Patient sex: M
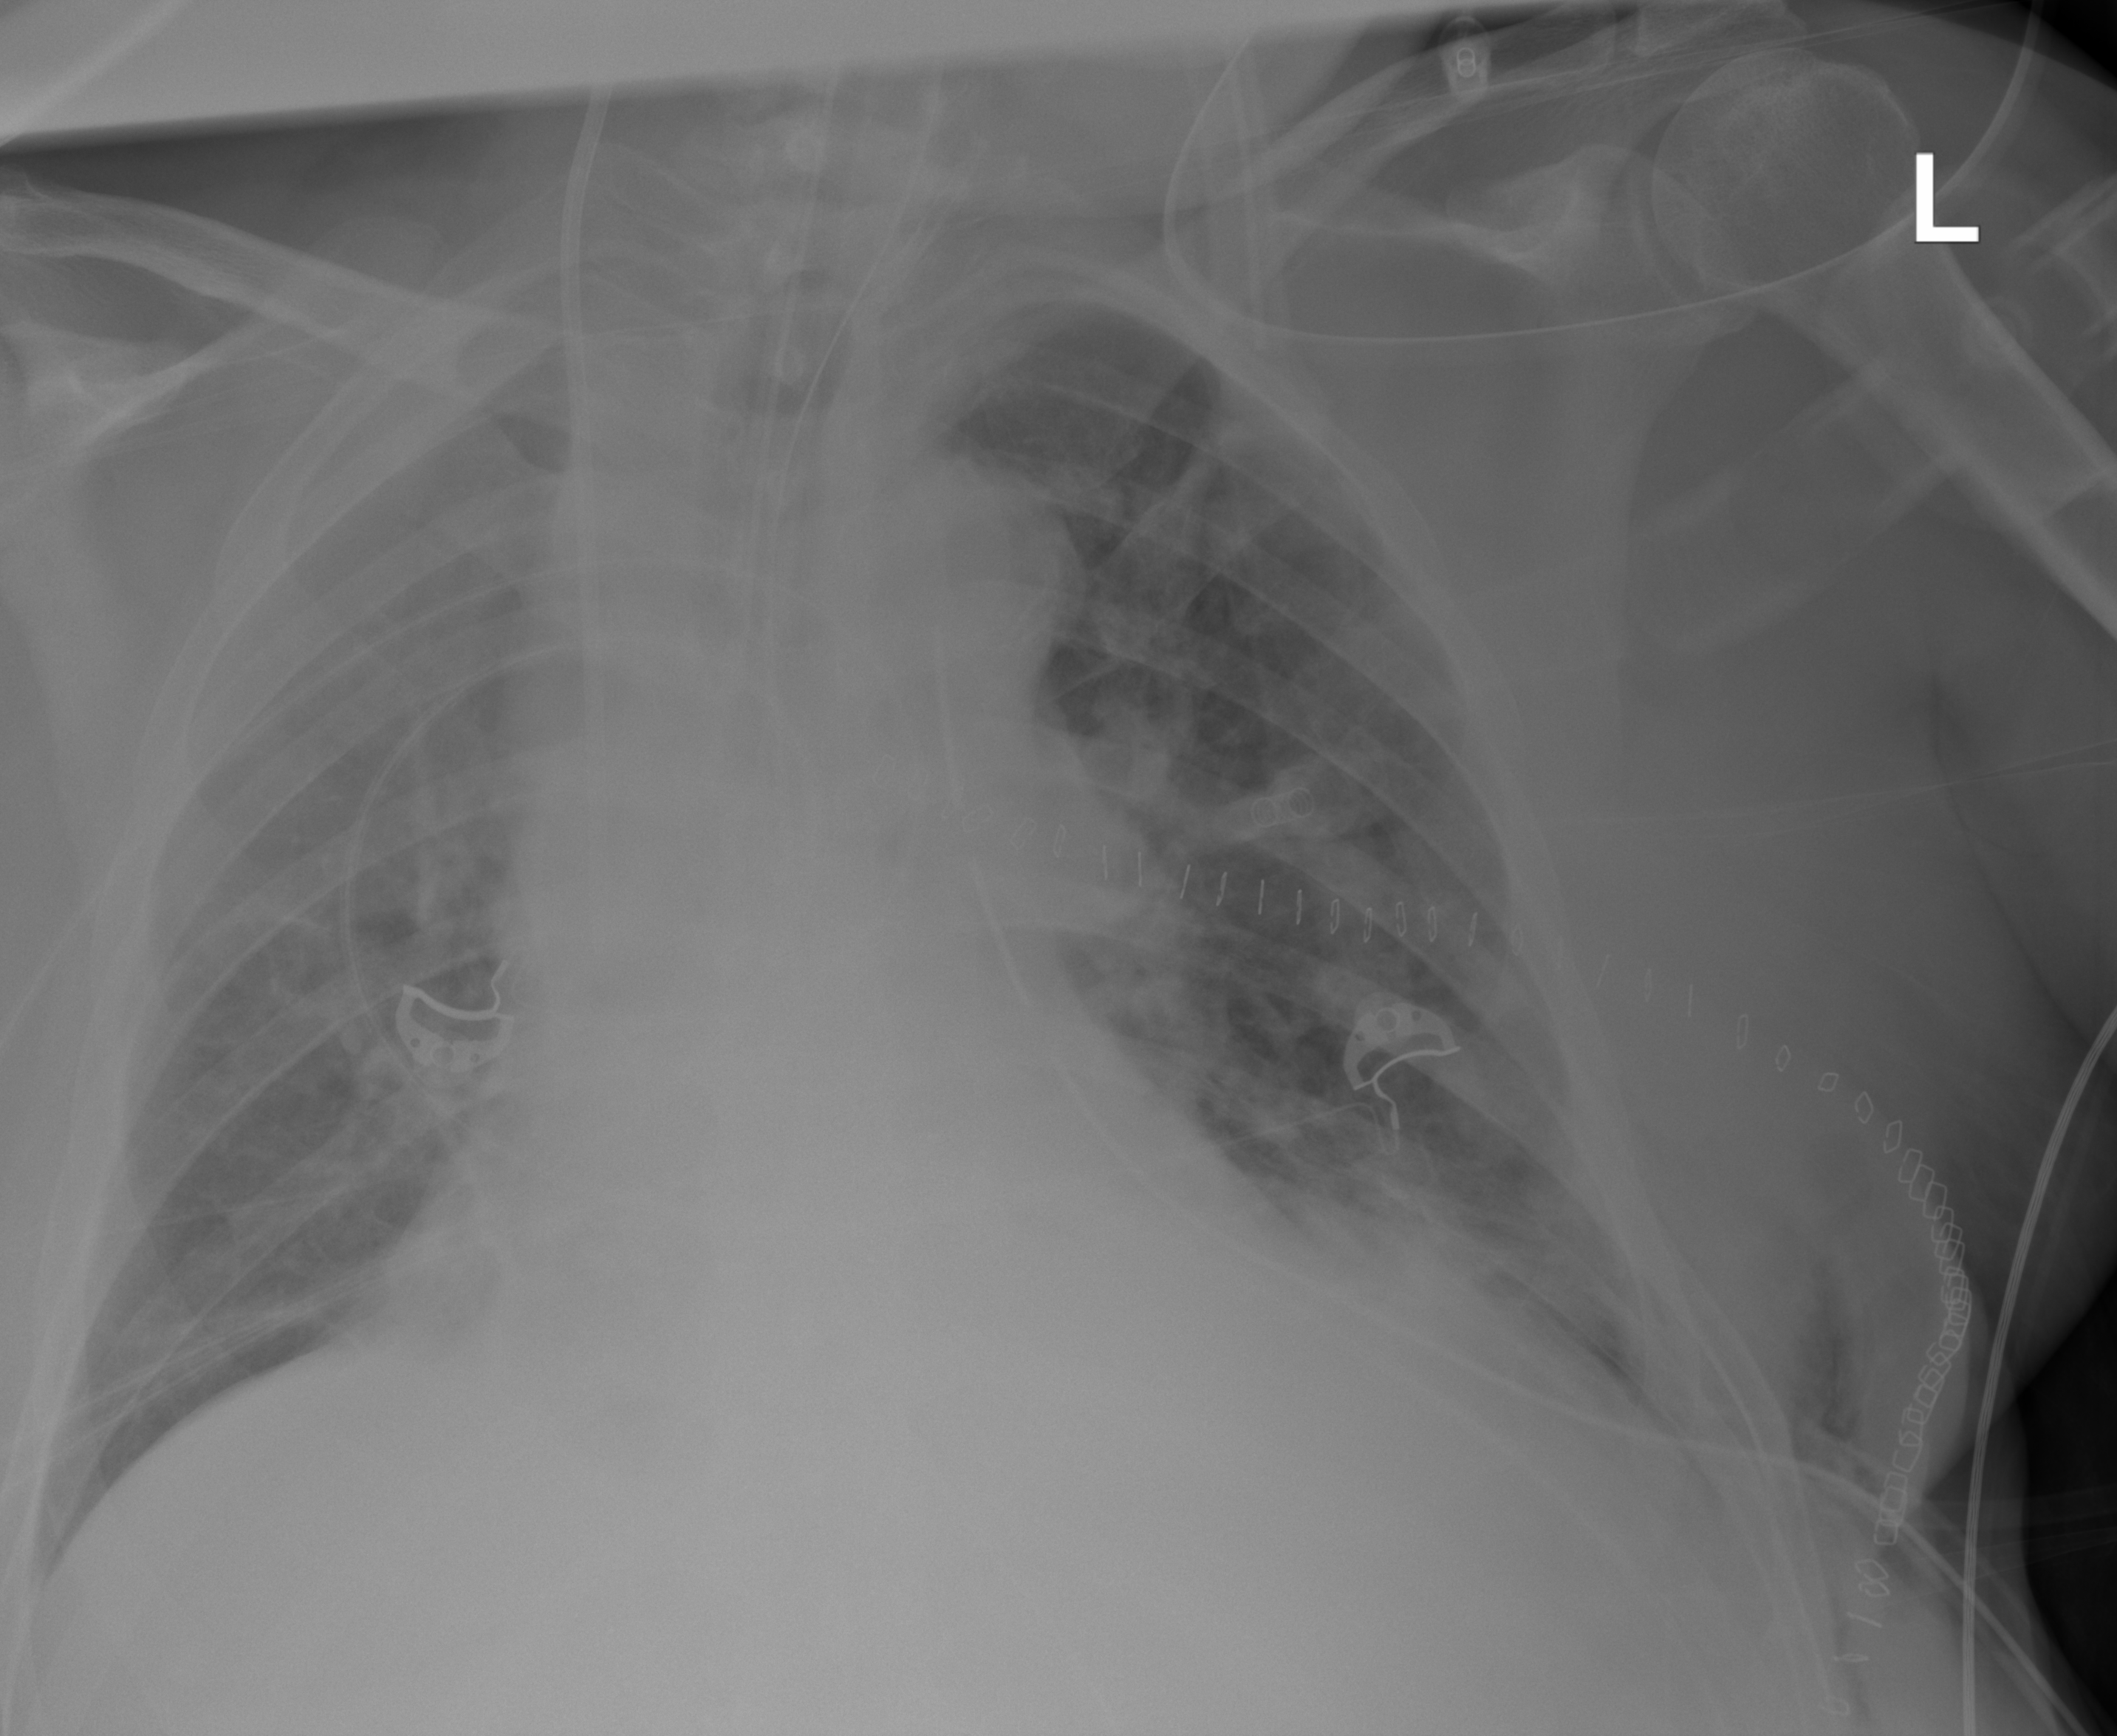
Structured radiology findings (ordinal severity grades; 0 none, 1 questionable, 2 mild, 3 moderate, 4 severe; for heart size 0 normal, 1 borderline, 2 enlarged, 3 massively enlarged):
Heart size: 2
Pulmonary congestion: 0
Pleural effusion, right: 1
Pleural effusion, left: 0
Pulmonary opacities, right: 2
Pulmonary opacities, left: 0
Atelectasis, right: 2
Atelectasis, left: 2